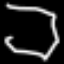
Label: octagon